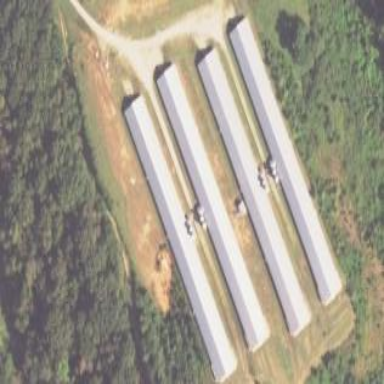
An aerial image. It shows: Poultry house.